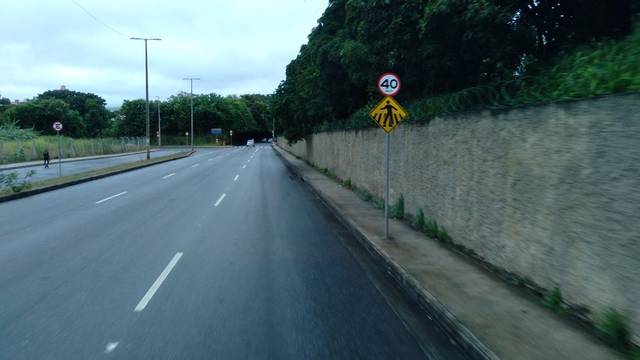
Region: Brazil
Coordinates: -19.887, -43.913